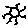
Label: sun